【题型】解答题　【知识点】立体几何　【难度】easy
如图，底面是正方形的直棱柱$ABCD-A_1B_1C_1D_1$中，$AB=3$，$AA_1=4$。

(1) 求直线$D_1B$与平面$ABCD$所成角的正切值；
(2) 求证：$AC\perp D_1B$。
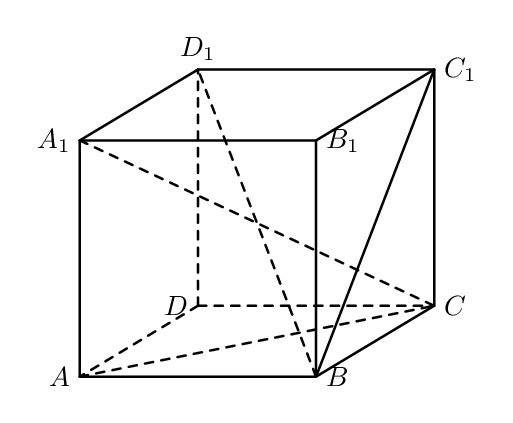
【解答】
\textbf{【答案】}
(1) $\frac{2\sqrt{2}}{3}$；
(2) 证明见解析。

\textbf{【知识点】} 求线面角、线面垂直证明线线垂直。

\textbf{【分析】}
(1) 由题意可得$\angle D_1BD$为直线$D_1B$与平面$ABCD$所成的角，然后在$\text{Rt}\triangle BDD_1$中求解即可；
(2) 由$DD_1\perp$平面$ABCD$，可得$DD_1\perp AC$，再由底面是正方形可得$BD\perp AC$，然后利用线面垂直的判定定理可得$AC\perp$平面$BDD_1$，从而可证得$AC\perp D_1B$。

\textbf{【详解】}
(1) $\because DD_1\perp$平面$ABCD$，
$\therefore \angle D_1BD$为直线$D_1B$与平面$ABCD$所成的角。

在$\text{Rt}\triangle BDD_1$中，
\[
\tan\angle D_1BD = \frac{DD_1}{BD} = \frac{4}{\sqrt{3^2+3^2}} = \frac{4}{3\sqrt{2}} = \frac{2\sqrt{2}}{3},
\]
$\therefore$ 直线$D_1B$与平面$ABCD$所成角的正切值为$\frac{2\sqrt{2}}{3}$。

(2) 证明：$\because DD_1\perp$平面$ABCD$，$AC\subset$平面$ABCD$，$\therefore DD_1\perp AC$。
又四边形$ABCD$为正方形，则$BD\perp AC$。
$\because DD_1\cap BD=D$，$DD_1,BD\subset$平面$BDD_1$，
$\therefore AC\perp$平面$BDD_1$。
$\because D_1B\subset$平面$BDD_1$，$\therefore AC\perp D_1B$。